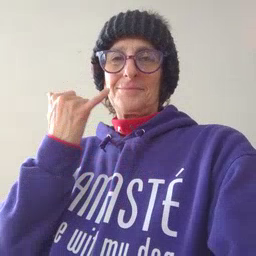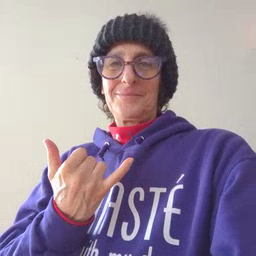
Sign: now